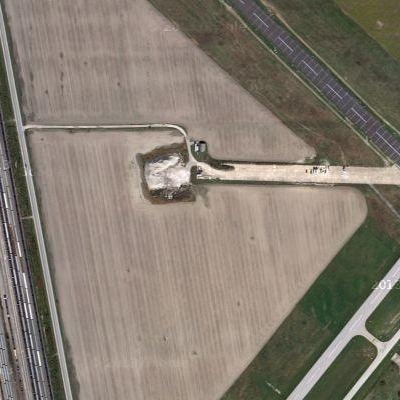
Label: bField